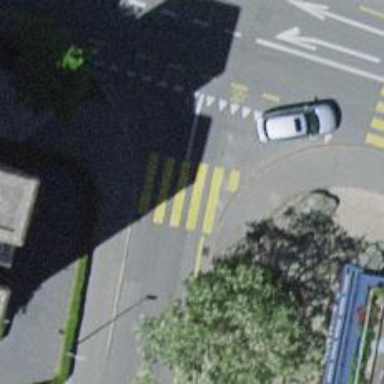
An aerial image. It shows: Marked crossing on the road.